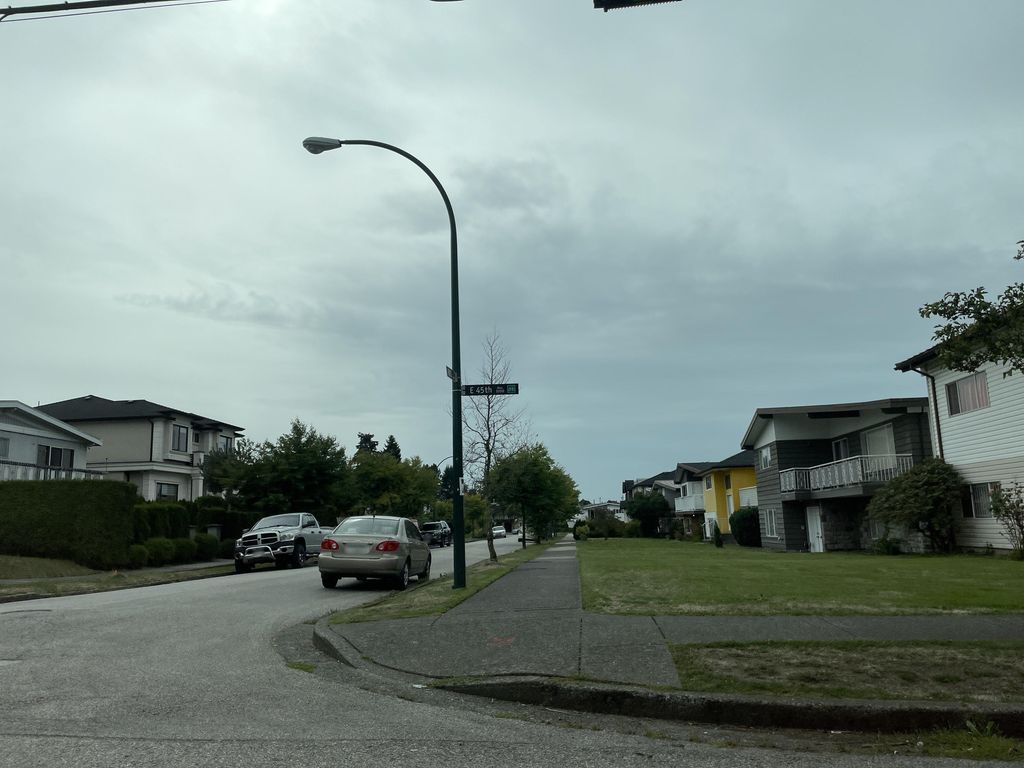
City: vancouver